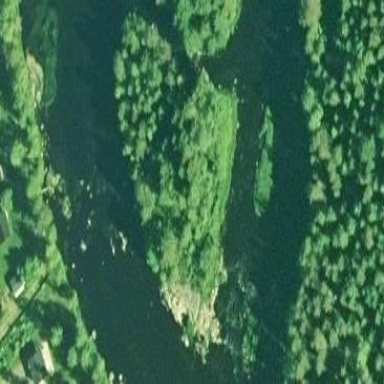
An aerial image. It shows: Islet covered with forest.